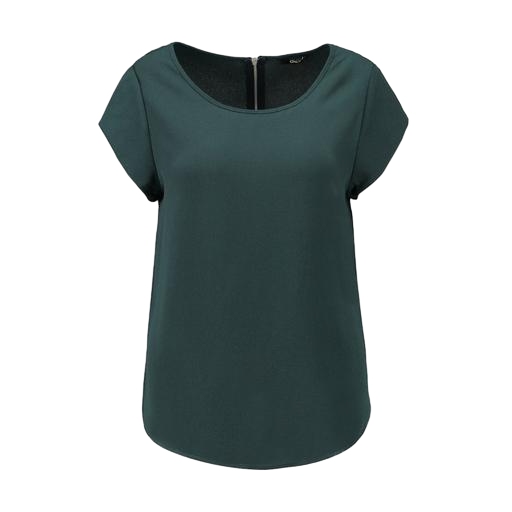
short-sleeve top only macy, green scoop neck t-shirt, green scoop-neck tee, white background